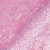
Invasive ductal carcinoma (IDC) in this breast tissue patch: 0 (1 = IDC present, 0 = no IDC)